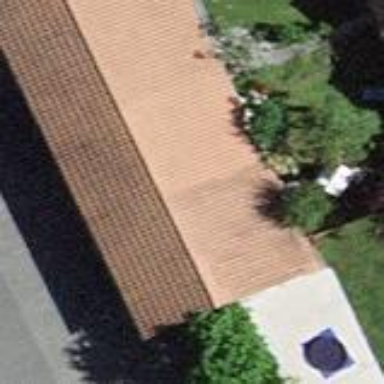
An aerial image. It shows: Garage building.